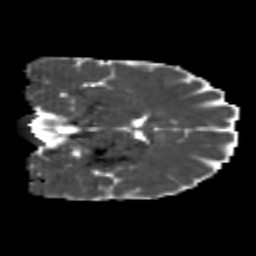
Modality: MD
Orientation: coronal
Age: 25
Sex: female
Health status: healthy
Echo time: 0.074 s